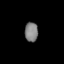
Tissue: lung
Cell type: Epithelial cells
Senescence score: 0.1992
Nuclear area (px): 256
Mean DAPI intensity: 126.035